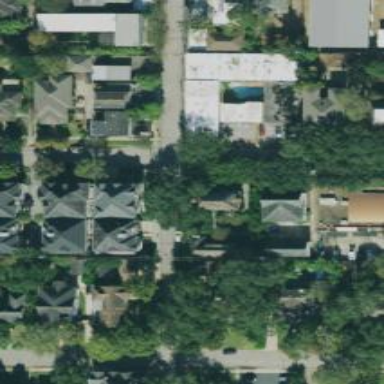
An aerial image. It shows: Neighborhood.